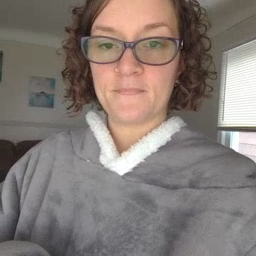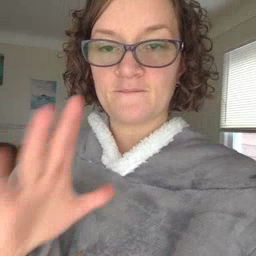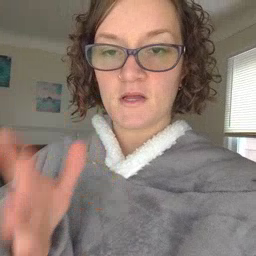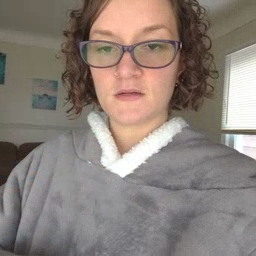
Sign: fine